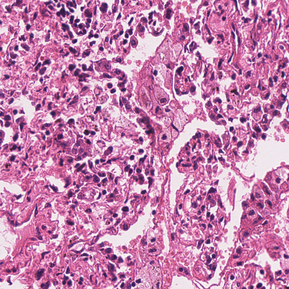
Tumor epithelial tissue: no
Tumor-associated stroma tissue: no
Normal tissue: yes